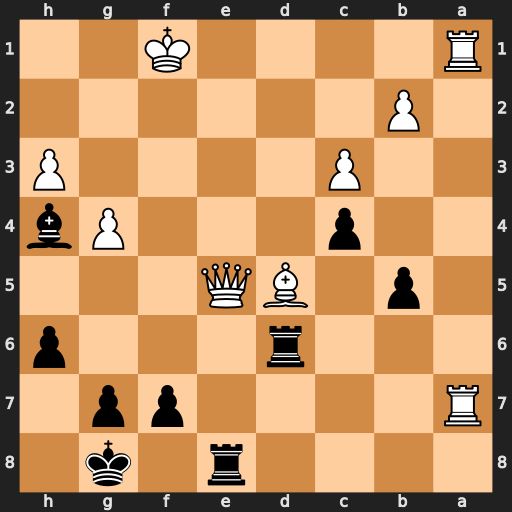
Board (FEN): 4r1k1/R4pp1/3r3p/1p1BQ3/2p3Pb/2P4P/1P6/R4K2
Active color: b
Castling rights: -
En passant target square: -
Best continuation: Rxe5 Bxf7+ Kf8